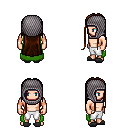
a pixel art fantasy rpg character, male body template, human, light skin, green cape, white pants, brown extra-long hairstyle, chain hood, gray slippers, four views (front, back, left, right), 2x2 character sprite sheet, small pixel art, hard edges, no anti-aliasing